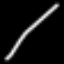
Label: line